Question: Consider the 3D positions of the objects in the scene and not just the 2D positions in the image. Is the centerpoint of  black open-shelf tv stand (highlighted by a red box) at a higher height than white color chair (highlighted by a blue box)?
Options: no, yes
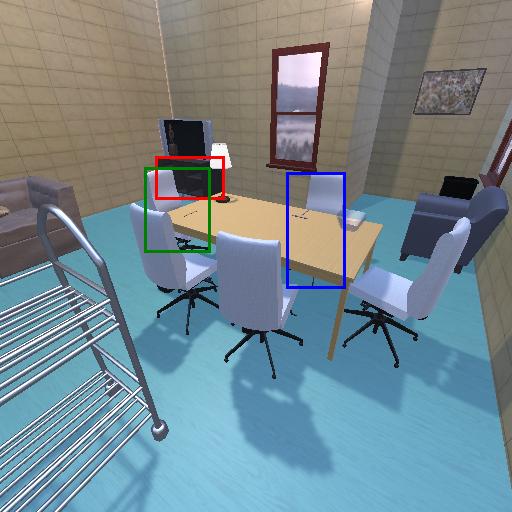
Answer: no